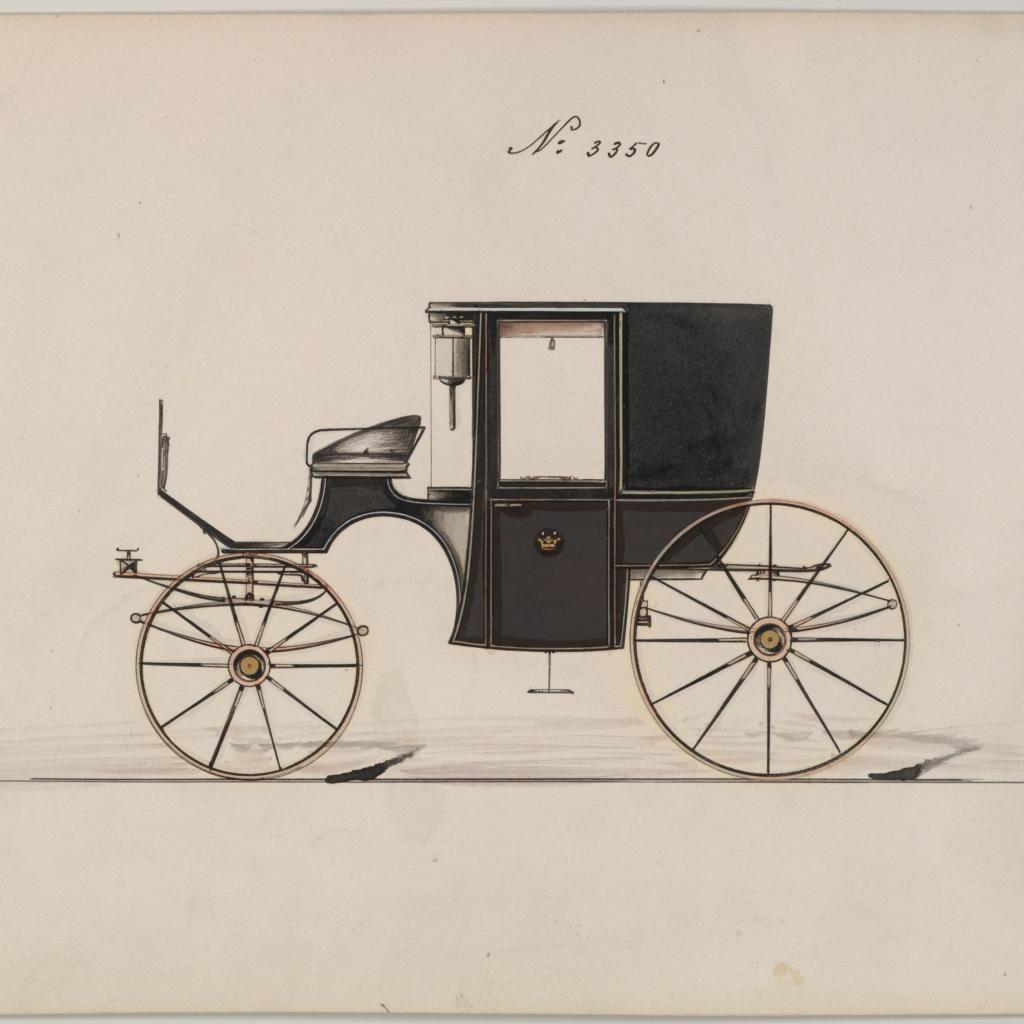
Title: Design for Coupé, no. 3350
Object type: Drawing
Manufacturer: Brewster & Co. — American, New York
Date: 1877
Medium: Pen and black ink, watercolor and gouache with gum arabic
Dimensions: sheet: 6 11/16 x 9 9/16 in. (17 x 24.3 cm)
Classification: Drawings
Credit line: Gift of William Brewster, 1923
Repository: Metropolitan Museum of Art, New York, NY